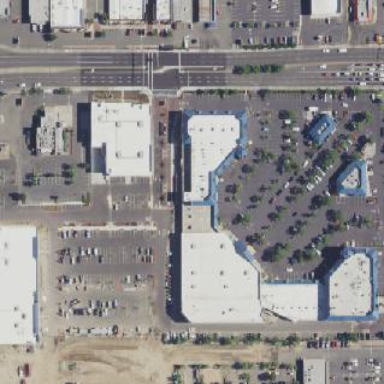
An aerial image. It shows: Retail area.